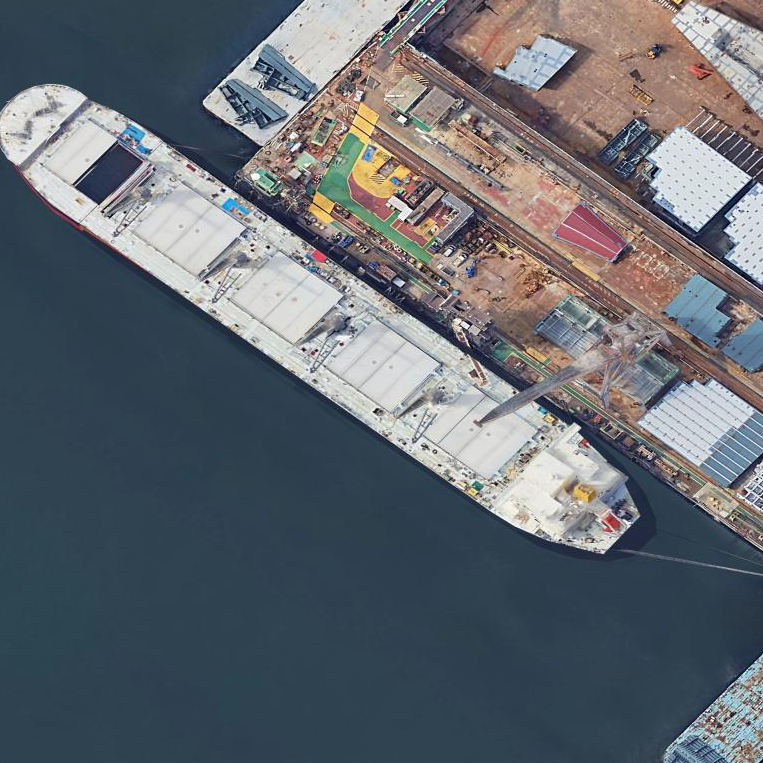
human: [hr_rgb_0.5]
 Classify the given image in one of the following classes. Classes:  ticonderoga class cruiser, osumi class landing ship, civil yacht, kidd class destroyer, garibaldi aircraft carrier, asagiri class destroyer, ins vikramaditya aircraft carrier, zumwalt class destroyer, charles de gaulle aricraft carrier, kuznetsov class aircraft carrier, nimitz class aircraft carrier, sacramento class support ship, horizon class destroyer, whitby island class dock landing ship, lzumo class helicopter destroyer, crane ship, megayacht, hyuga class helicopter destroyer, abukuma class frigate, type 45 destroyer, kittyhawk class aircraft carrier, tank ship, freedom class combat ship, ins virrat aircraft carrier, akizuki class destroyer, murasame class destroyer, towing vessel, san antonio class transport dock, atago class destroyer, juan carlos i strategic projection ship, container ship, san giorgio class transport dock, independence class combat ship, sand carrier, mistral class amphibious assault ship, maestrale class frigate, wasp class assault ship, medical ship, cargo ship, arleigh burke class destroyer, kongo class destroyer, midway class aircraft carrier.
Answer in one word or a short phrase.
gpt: Cargo ship